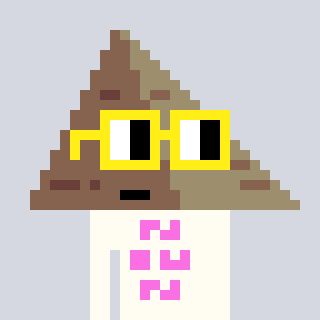
a pixel art character with square yellow glasses, a pyramid-shaped head and a grayscale-colored body on a cool background